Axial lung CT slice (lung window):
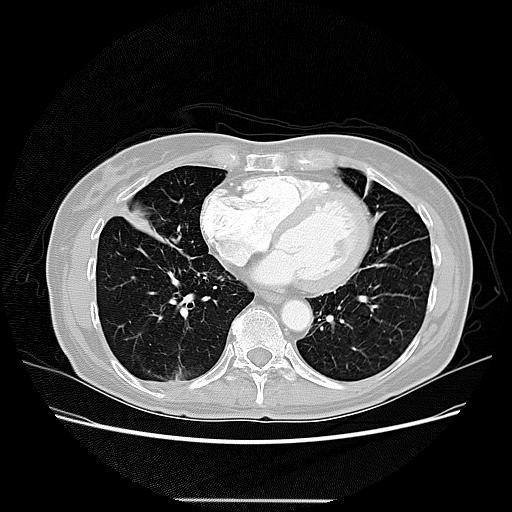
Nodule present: no